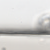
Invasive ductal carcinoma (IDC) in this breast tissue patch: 0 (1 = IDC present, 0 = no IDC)